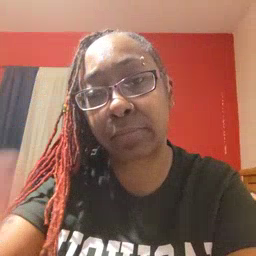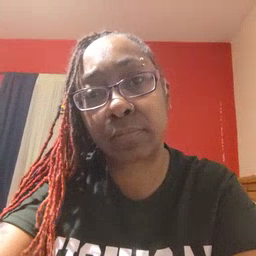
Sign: dad